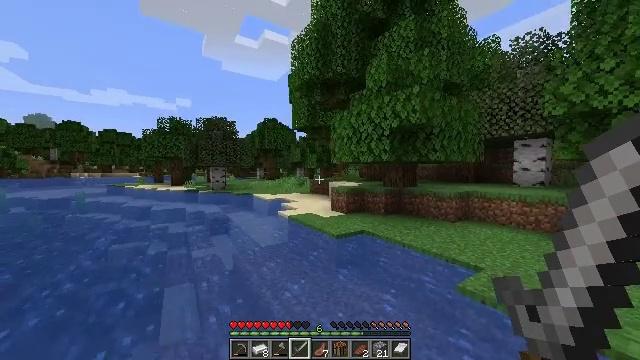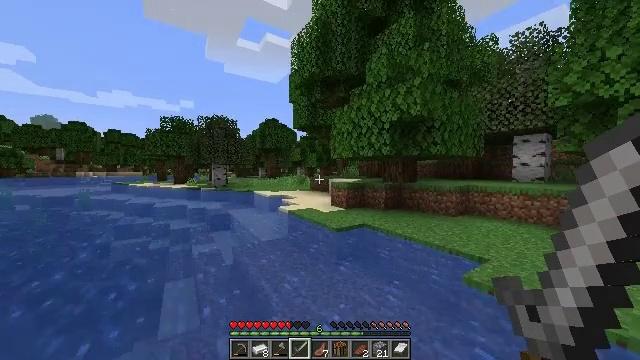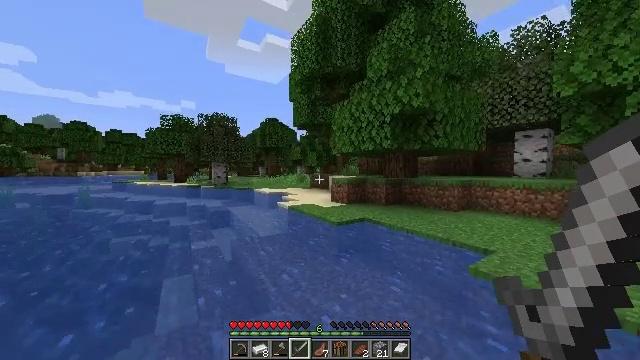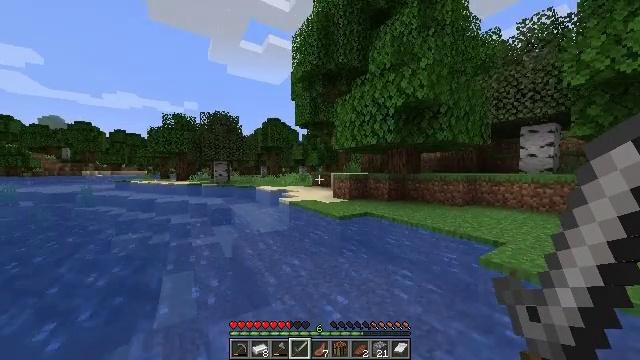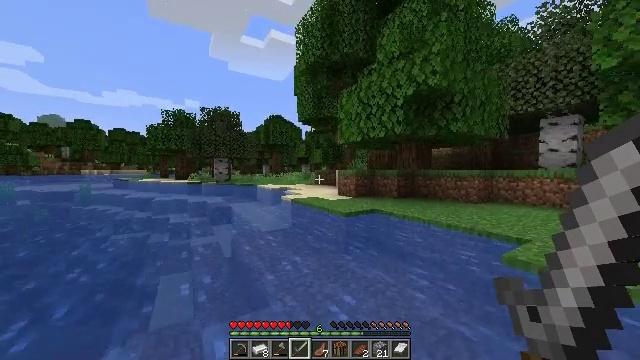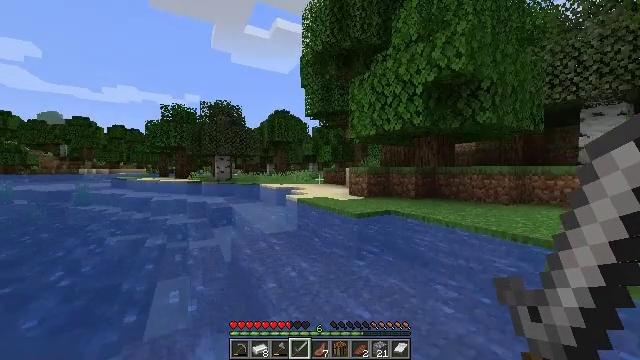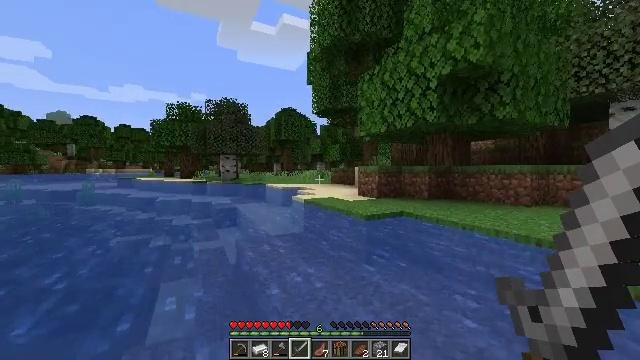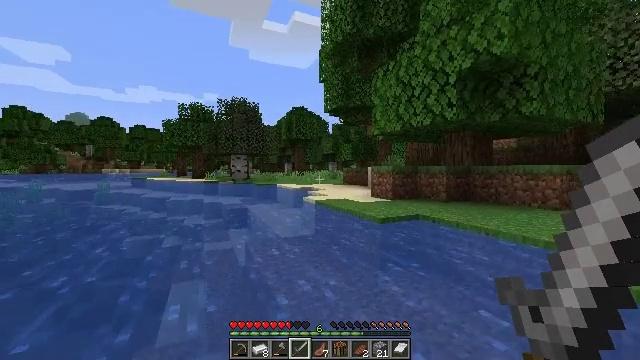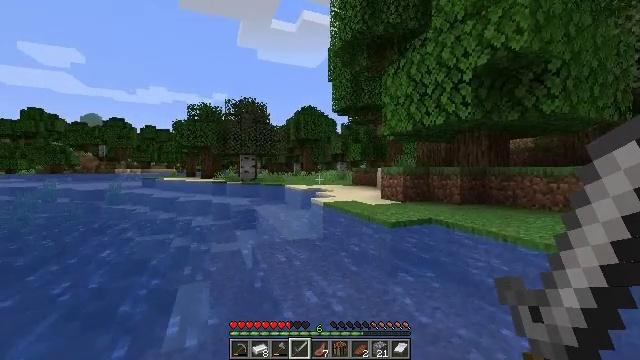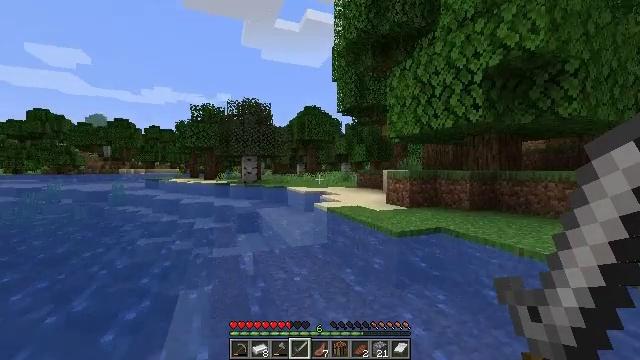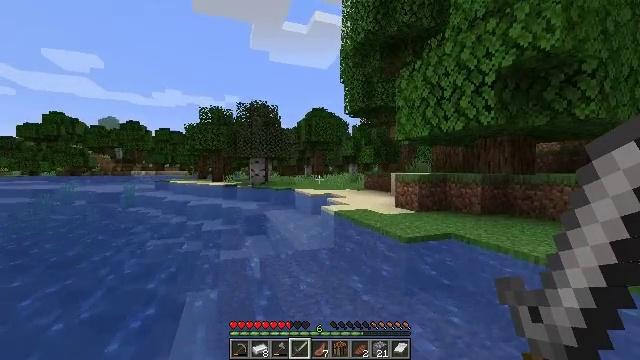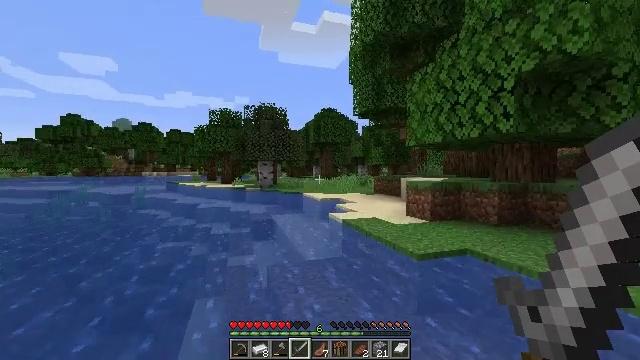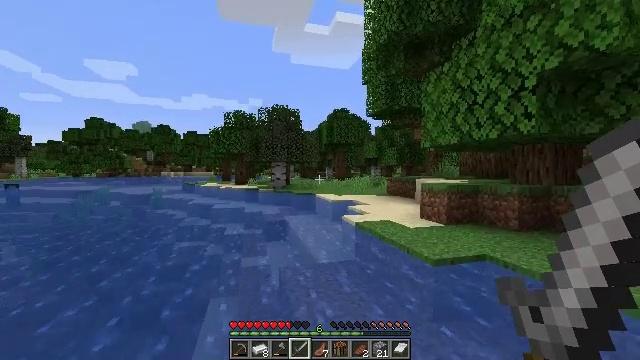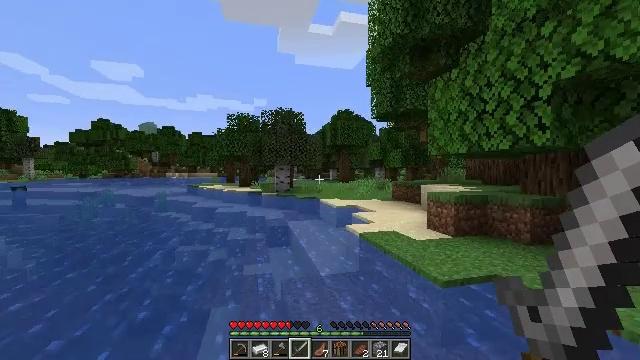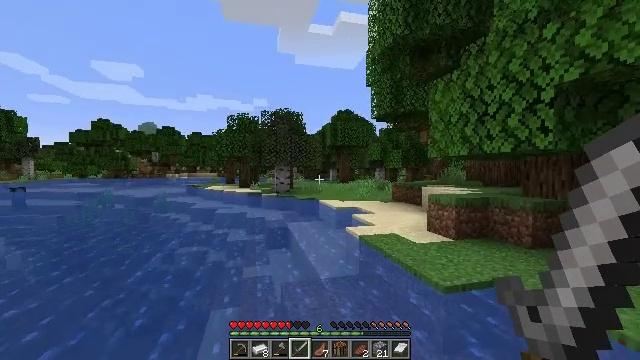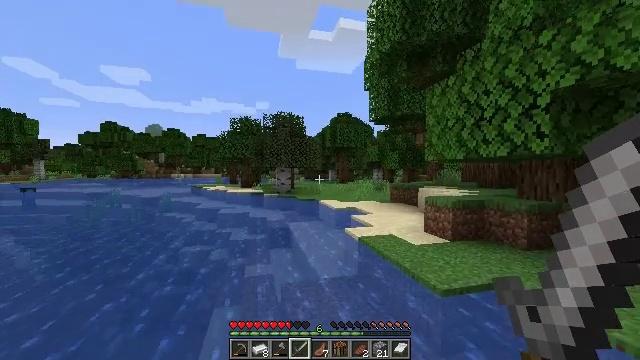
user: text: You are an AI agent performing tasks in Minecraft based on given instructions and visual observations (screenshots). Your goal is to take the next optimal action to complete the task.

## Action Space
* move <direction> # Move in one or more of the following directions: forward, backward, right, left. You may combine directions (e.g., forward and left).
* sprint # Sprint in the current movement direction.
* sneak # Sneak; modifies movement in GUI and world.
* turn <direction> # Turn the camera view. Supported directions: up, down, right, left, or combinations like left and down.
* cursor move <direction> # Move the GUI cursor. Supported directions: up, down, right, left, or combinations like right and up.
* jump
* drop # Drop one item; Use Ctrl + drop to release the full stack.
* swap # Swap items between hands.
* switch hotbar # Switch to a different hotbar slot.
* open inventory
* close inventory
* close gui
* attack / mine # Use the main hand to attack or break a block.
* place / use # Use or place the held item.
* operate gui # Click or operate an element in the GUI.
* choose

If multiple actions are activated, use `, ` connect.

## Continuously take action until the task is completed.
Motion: motion action
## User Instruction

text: Mine oak leaves.
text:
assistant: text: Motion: move forward, sprint, jump
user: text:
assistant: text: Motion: move forward, sprint, jump
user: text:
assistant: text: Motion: move forward, sprint, jump
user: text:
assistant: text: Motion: move forward, sprint, turn left, jump
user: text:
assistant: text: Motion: move forward, sprint, turn left, jump
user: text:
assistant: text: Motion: move forward, sprint, turn left, jump
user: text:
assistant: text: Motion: move forward, sprint, turn left, jump
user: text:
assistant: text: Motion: move forward, sprint, turn left, jump
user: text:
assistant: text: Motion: move forward, sprint, jump
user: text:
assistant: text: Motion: move forward, sprint, turn left, jump
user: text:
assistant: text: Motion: move forward, sprint, turn left, jump
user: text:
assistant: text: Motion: move forward, sprint, turn left, jump
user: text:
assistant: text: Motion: move forward, sprint, jump
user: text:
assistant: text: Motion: move forward, sprint, jump
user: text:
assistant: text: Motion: move forward, sprint, jump
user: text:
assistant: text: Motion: move forward, sprint, jump
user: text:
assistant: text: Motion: move forward, sprint, jump
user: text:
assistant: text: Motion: move forward, sprint, jump
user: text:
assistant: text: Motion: move forward, sprint, jump
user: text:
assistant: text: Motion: move forward, sprint, jump
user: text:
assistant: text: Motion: move forward, sprint, jump
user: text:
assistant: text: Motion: move forward, sprint, jump
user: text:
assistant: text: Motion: move forward, sprint, jump
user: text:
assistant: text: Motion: move forward, sprint, jump
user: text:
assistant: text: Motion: move forward, sprint, jump
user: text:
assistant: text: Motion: move forward, sprint, jump
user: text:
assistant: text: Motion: move forward, sprint, jump
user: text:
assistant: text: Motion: move forward, sprint, jump
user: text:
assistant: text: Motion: move forward, sprint, jump
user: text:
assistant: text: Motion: move forward, sprint, jump